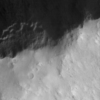
Label: not_dusty